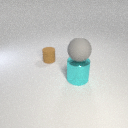
small brown rubber cylinder behind large cyan metal cylinder